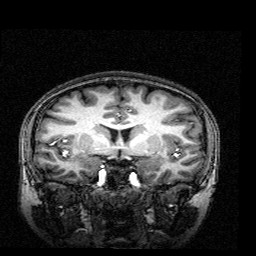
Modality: T1w
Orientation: sagittal
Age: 25
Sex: female